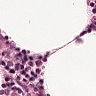
Metastatic tissue present: no